Interaction volume radius: 5 \u00c5
Interaction volume height: 50 \u00c5
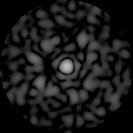
Disorder parameter: 0.8023